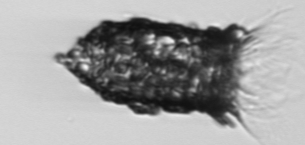
Label: Tintinnopsis